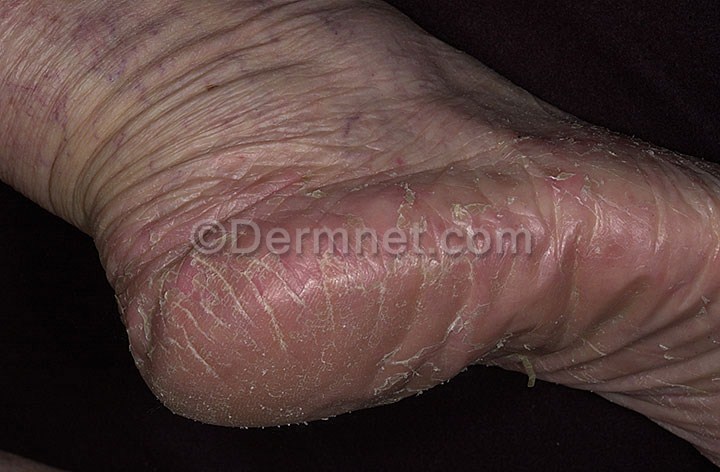
Disease: Tinea Ringworm Candidiasis and other Fungal Infections